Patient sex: M
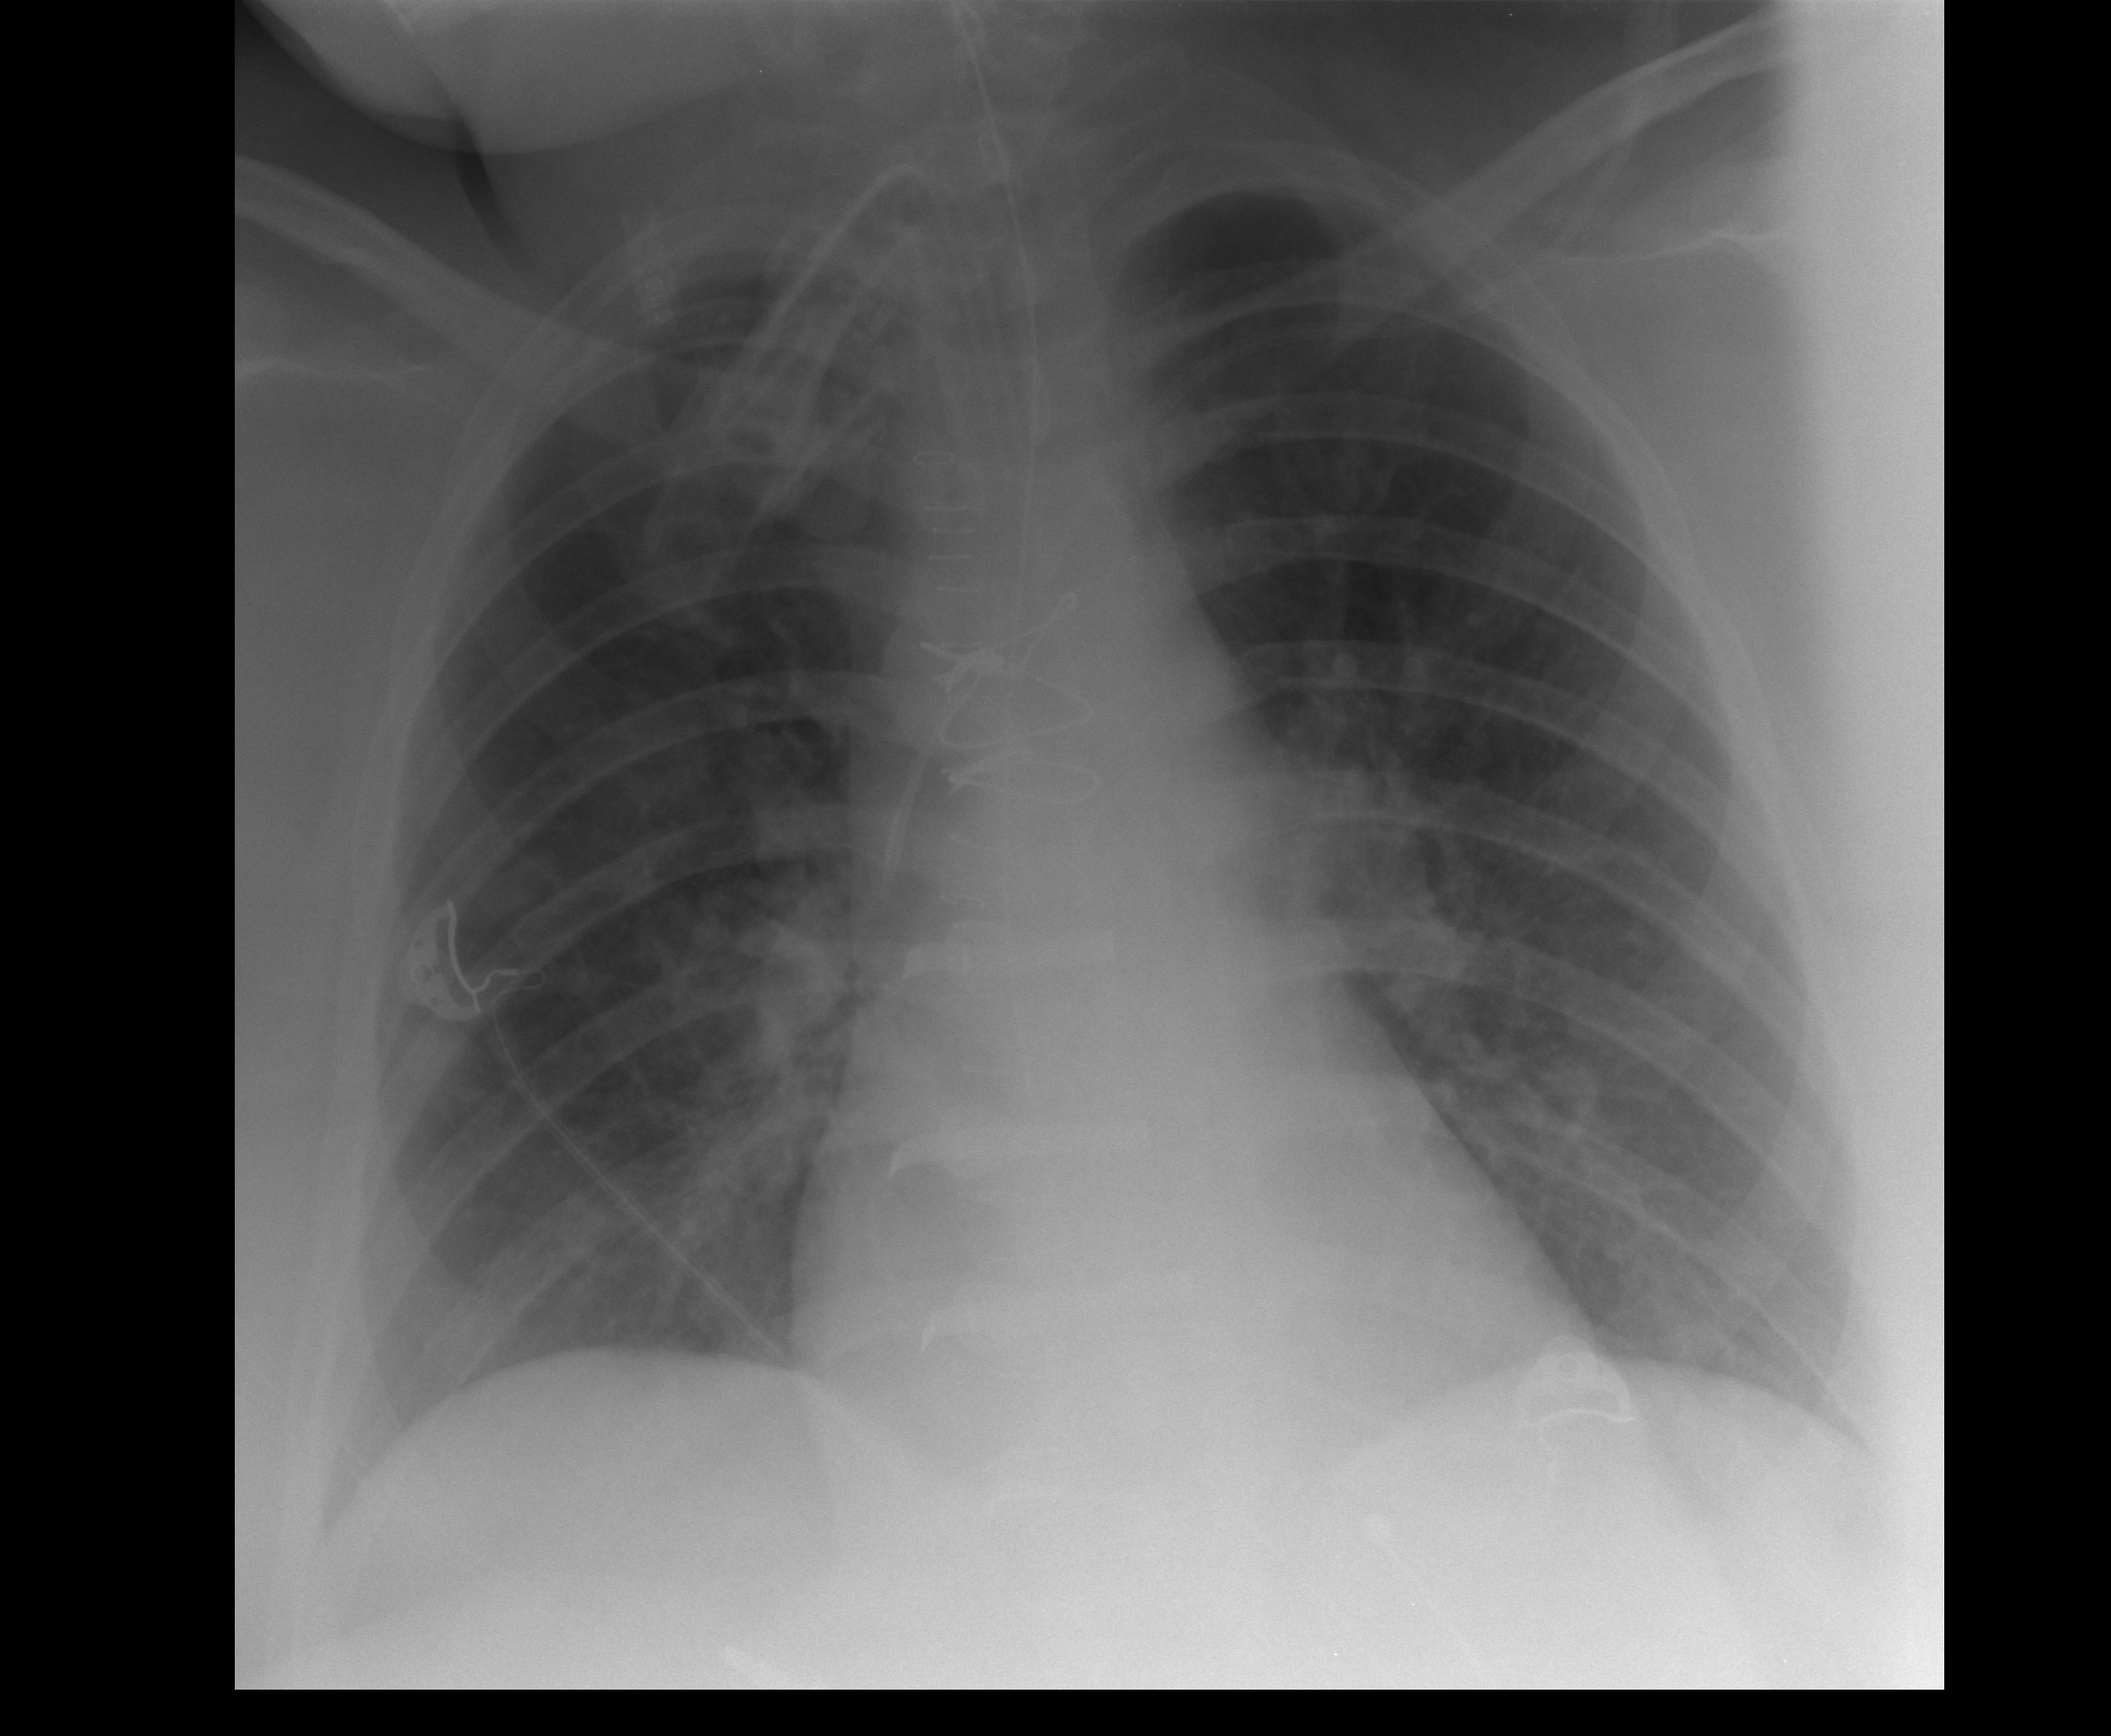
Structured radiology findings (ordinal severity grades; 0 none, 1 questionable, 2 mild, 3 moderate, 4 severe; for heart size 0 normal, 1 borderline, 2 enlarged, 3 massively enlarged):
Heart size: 0
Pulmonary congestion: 2
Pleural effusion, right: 0
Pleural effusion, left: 0
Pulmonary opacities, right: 0
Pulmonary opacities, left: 0
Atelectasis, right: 0
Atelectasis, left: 0